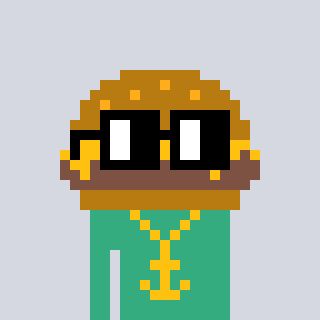
a pixel art character with square black glasses, a burger-shaped head and a teal-colored body on a cool background